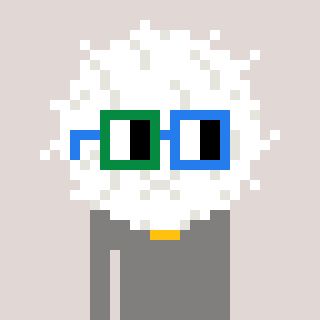
a pixel art character with square green and blue glasses, a cottonball-shaped head and a bluegrey-colored body on a warm background